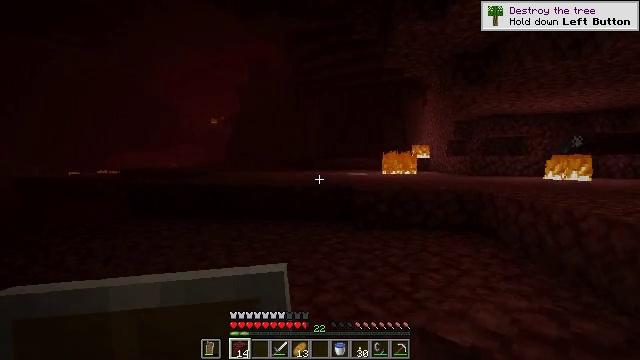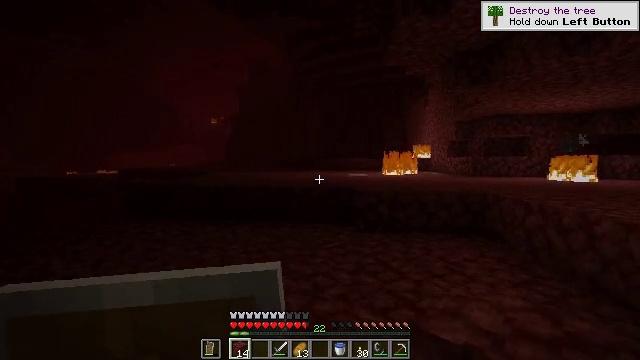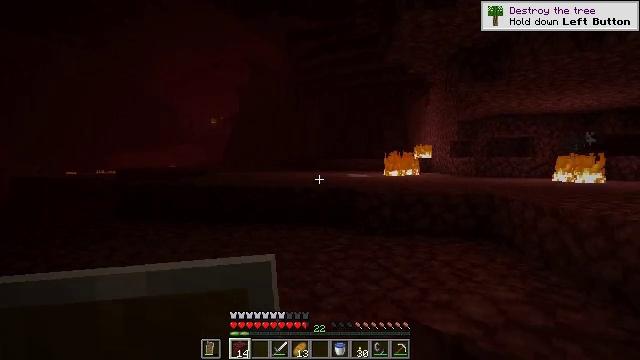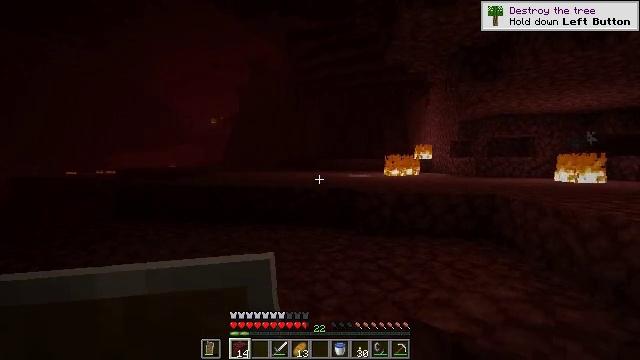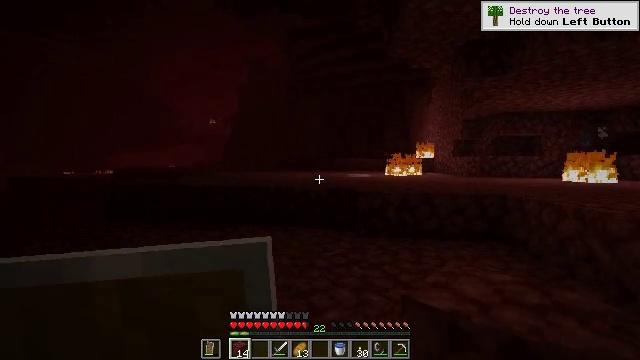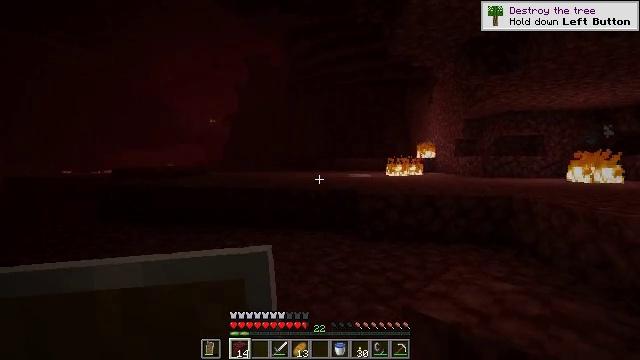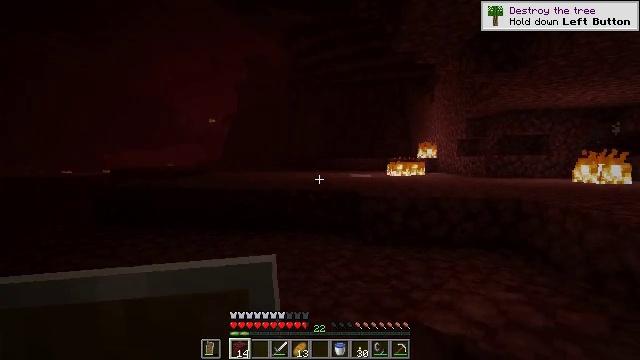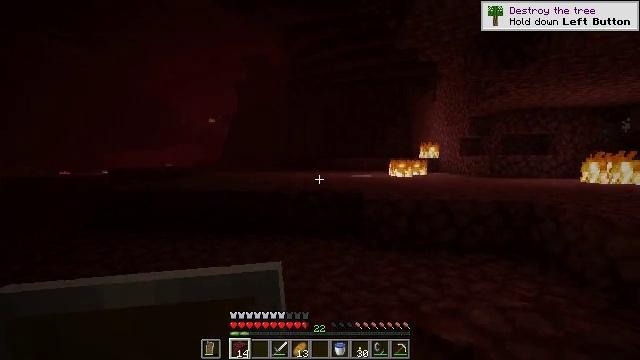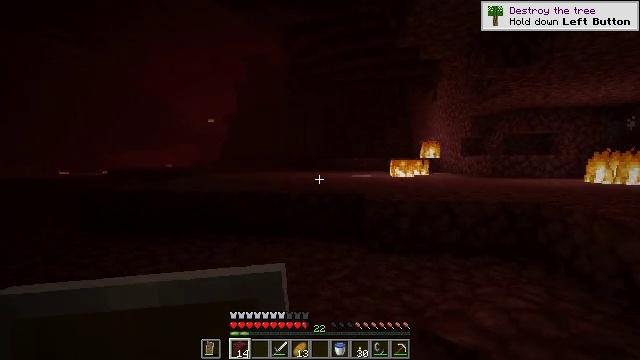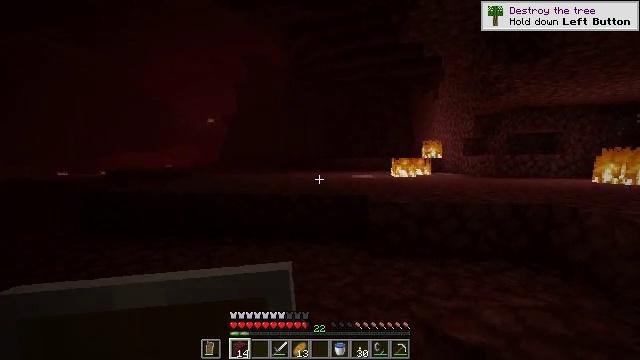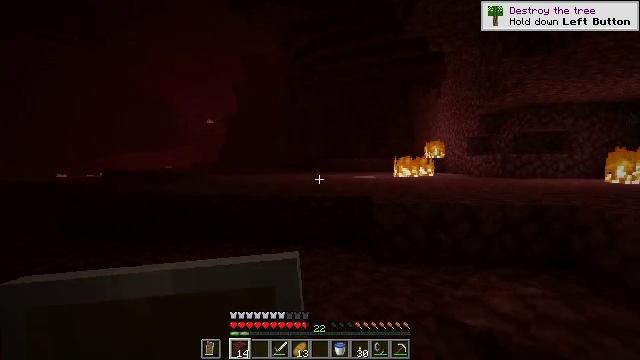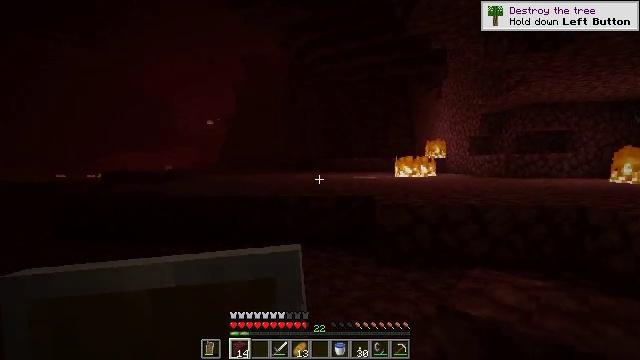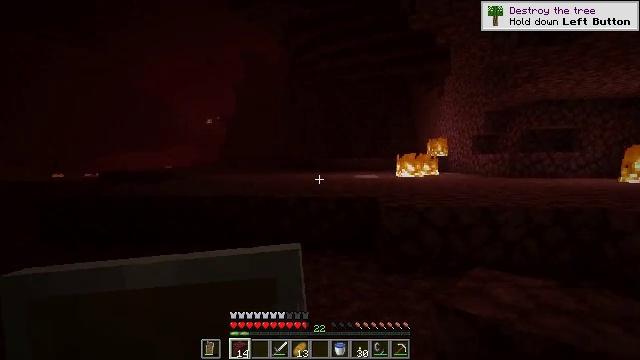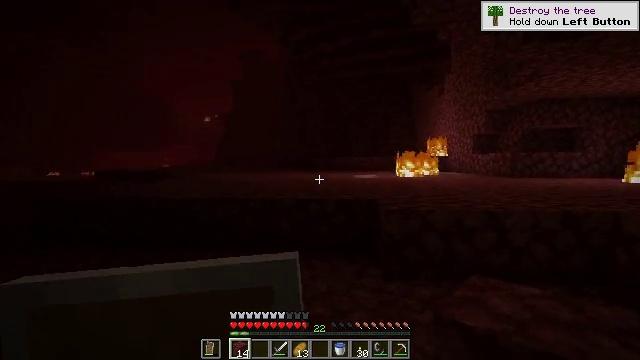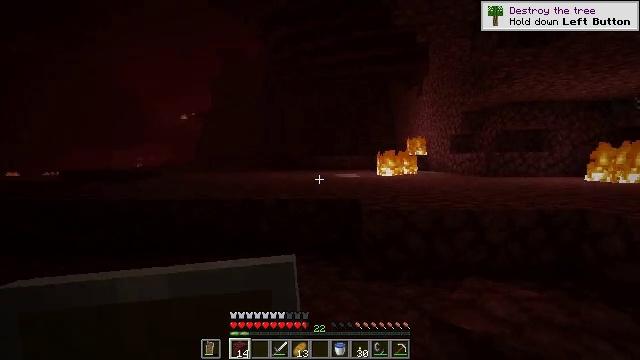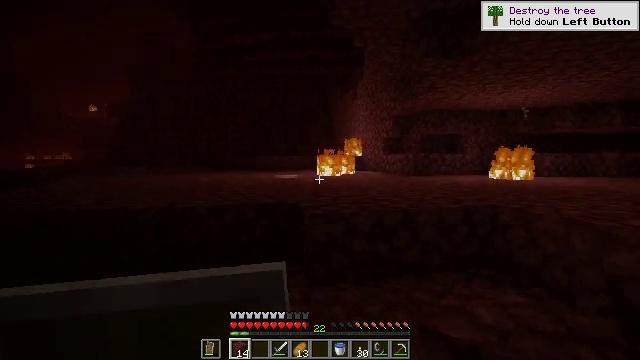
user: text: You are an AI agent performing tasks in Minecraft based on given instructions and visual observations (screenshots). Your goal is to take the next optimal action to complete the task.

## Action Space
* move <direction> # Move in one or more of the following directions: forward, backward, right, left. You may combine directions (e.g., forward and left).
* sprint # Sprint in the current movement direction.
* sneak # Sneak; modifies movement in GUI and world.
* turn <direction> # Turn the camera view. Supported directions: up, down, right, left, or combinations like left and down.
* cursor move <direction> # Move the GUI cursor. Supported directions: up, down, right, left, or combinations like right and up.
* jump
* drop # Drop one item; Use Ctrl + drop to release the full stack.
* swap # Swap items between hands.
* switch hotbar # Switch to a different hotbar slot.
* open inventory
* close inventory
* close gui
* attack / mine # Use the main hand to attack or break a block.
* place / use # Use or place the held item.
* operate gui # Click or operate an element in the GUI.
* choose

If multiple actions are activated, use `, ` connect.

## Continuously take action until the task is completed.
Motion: motion action
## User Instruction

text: Smash the glowstone with a tool.
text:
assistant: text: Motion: move forward
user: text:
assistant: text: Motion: move forward
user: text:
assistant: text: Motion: move forward
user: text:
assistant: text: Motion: move forward
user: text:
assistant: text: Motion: move forward
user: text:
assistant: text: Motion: move forward
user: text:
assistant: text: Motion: move forward
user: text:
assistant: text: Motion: move forward
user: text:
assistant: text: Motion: move forward
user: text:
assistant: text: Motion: move forward
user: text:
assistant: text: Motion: move forward
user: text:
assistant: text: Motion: move forward
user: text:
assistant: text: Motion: move forward
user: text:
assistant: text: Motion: move forward, turn right
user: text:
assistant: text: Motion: move forward, turn right
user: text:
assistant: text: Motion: move forward, turn right
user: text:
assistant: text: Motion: turn right
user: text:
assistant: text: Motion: turn right
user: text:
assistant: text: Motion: turn right
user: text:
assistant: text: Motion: turn up
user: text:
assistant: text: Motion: turn left
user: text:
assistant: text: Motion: turn left
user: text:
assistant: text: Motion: no_op
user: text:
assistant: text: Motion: no_op
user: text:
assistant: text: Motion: move forward, turn right
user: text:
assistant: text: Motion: move forward and move right
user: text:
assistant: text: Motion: move forward and move right, turn right and up
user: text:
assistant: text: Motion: move forward and move right, turn right
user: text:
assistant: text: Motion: move forward and move right, turn right
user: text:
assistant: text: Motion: move forward and move right, turn right